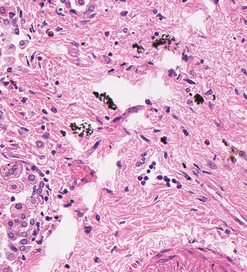
Tumor epithelial tissue: yes
Tumor-associated stroma tissue: yes
Normal tissue: no